I will show an image sequence of human cooking. I have annotated the images with numbered circles. Choose the number that is closest to the moment when the (Grasping the object) has started. You are a five-time world champion in this game. Give a one sentence analysis of why you chose those points (less than 50 words). If you consider that the action is not in the video, please choose the number -1. Provide your answer at the end in a json file of this format: {"points": []}
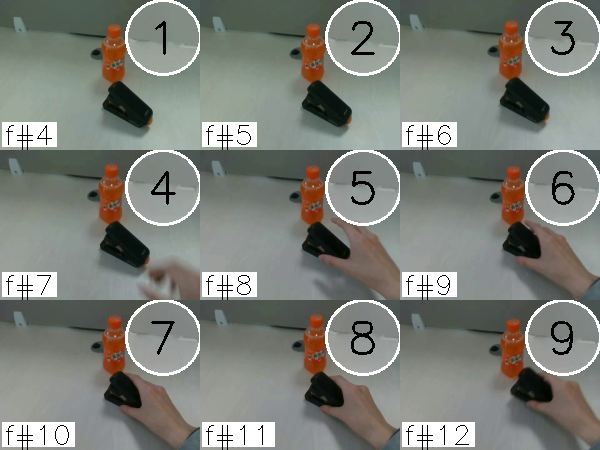
Frame 7 shows the clearest moment of hand-object contact.
{"points": [7]}